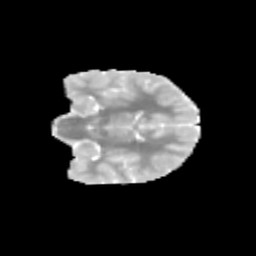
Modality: MD
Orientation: coronal
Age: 11
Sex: female
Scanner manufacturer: siemens
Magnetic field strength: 3 T
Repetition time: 3.8 s
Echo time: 0.07 s